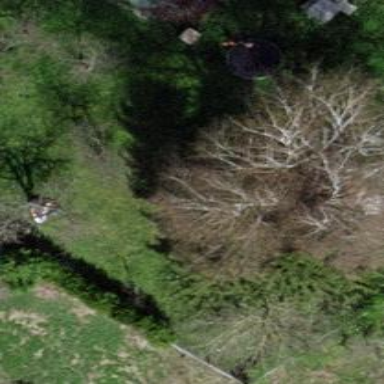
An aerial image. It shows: Deciduous tree with broadleaved leaves.